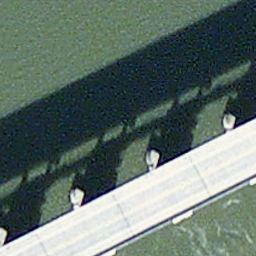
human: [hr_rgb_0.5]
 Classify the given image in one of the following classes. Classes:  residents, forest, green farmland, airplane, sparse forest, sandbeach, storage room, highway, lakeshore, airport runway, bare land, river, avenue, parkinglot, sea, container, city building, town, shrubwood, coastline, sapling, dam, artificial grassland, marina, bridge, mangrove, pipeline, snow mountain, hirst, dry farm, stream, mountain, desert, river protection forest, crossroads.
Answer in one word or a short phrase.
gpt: bridge